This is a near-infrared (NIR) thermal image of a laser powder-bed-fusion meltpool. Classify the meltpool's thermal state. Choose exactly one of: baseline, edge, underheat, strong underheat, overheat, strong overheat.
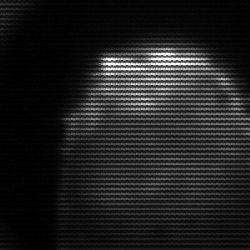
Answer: edge